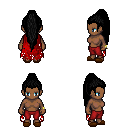
a pixel art fantasy rpg character, female body template, human, dark skin, red tattered cape, red pants, black extra-long topknot hairstyle, bracelets, brown slippers, four views (front, back, left, right), 2x2 character sprite sheet, small pixel art, hard edges, no anti-aliasing